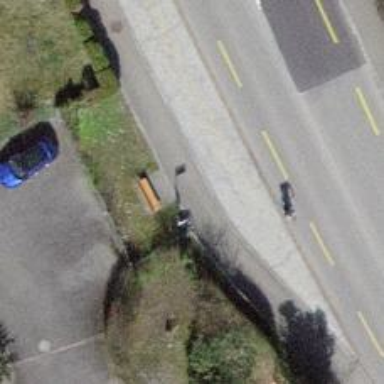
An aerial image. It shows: Bus stop with platform for public transport.